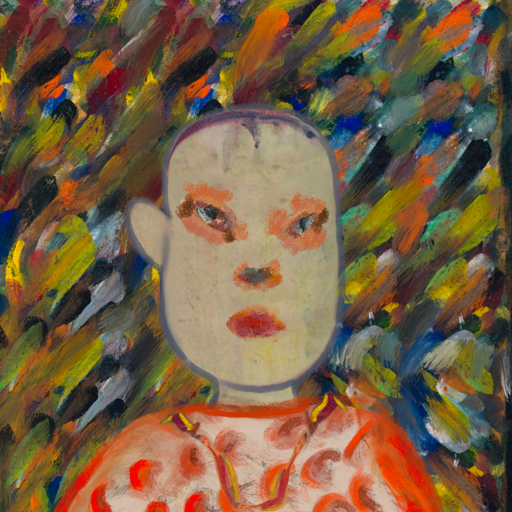
Background: An_Impression, Head And Neck Front: Hill_Girl, Face Front: Boggyland, Bust: Rupkatha, Hair Front: Blank, Head Accessory: Blank, Second Necklace: Gypsy_Mother_1, Necklace: Blank, Baby: Blank